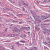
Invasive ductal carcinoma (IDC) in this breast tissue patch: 1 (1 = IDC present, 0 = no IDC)